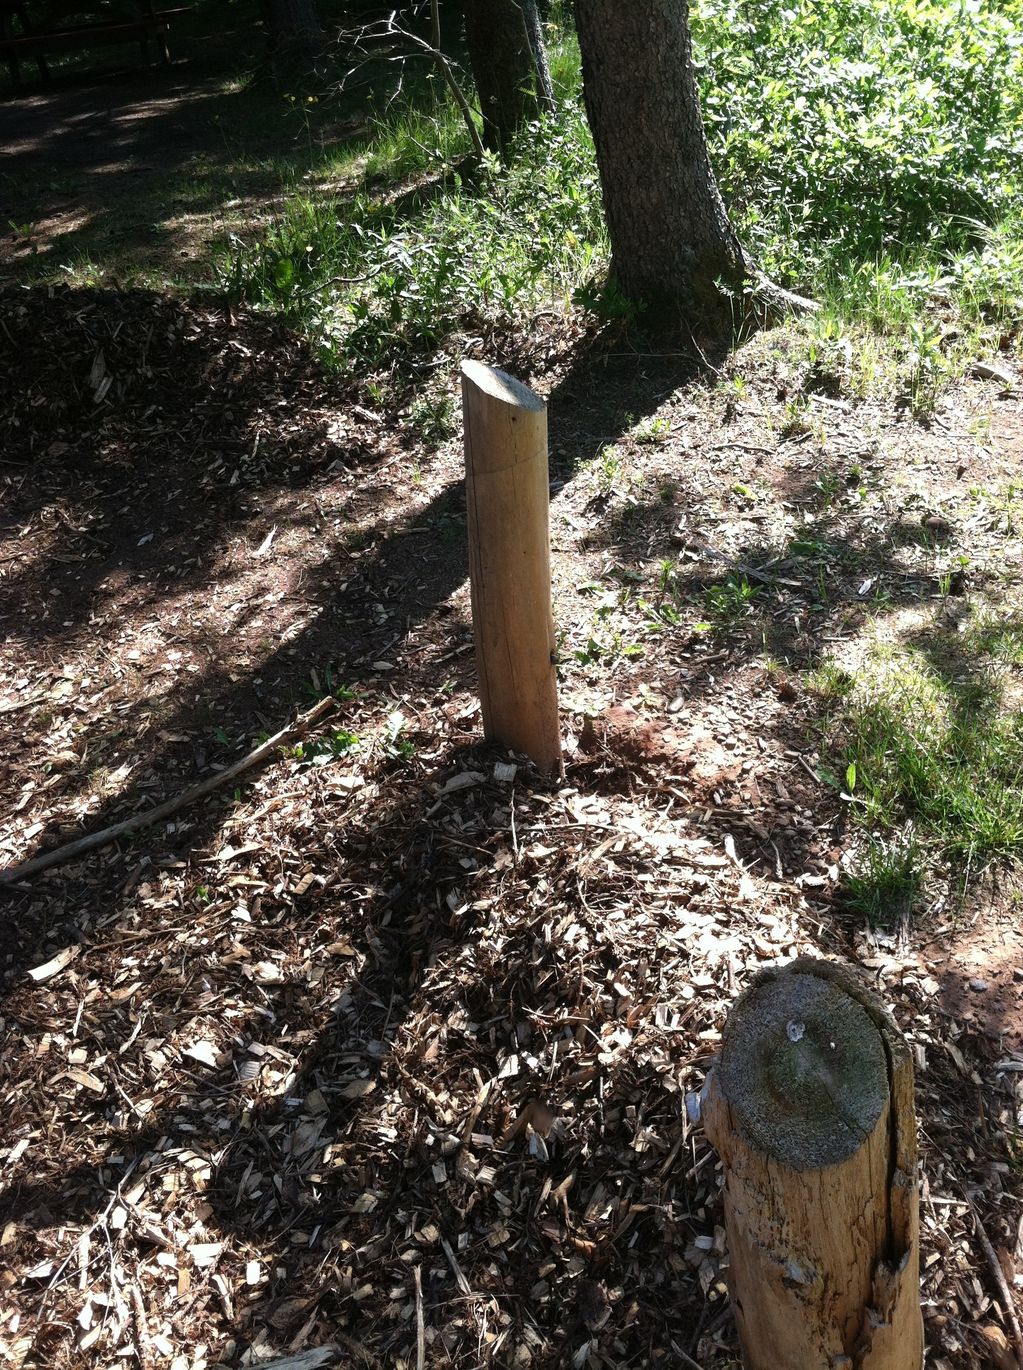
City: charlottetown